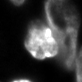
Tissue sample: ovarian
Magnification: 2.5x
Cell type: Myeloid cells
Senescence state: normal